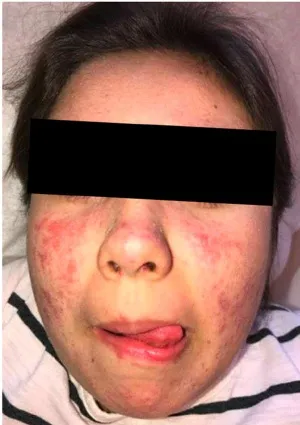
Clinical findings. (A) Photosensitive malar rash sparing the nasolabial folds.
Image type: medical_photograph (oral_photograph)